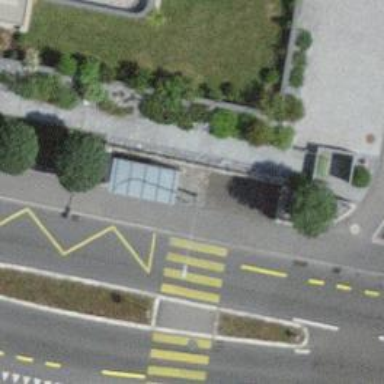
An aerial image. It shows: Kerb serving as barrier.